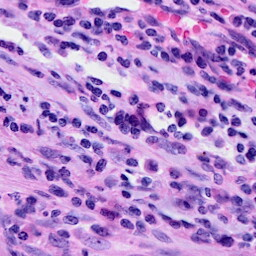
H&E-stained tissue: Cervix